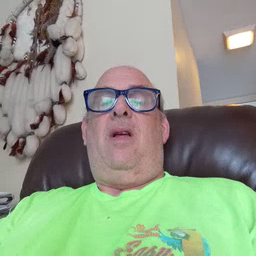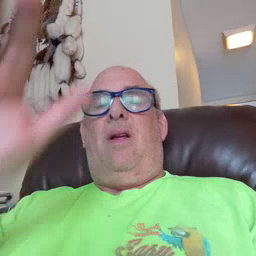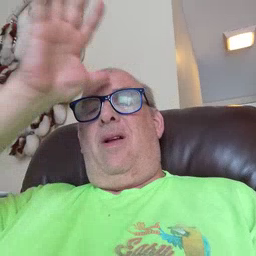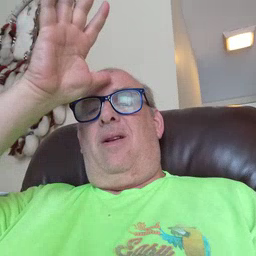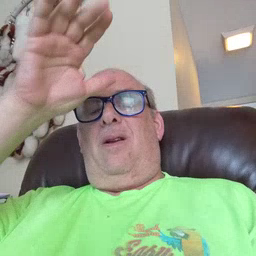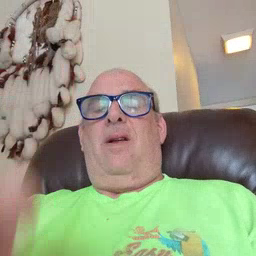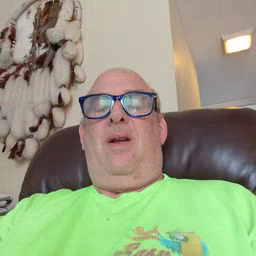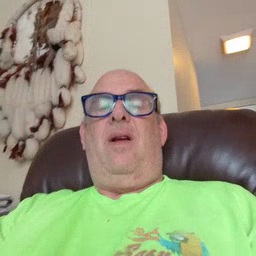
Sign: dad